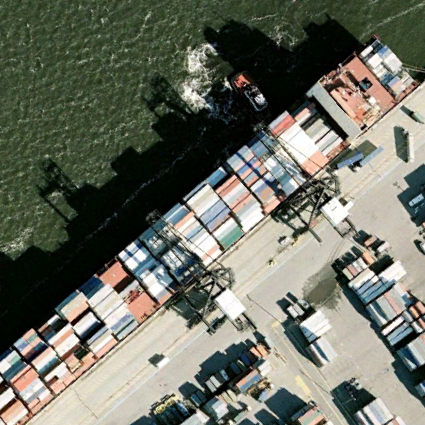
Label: Container_ship